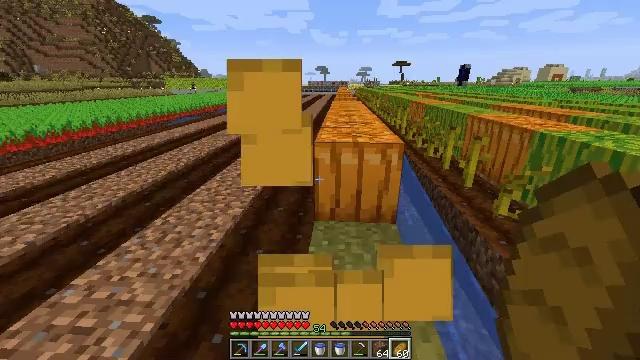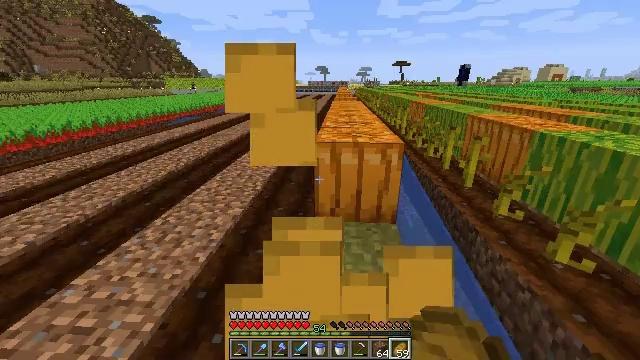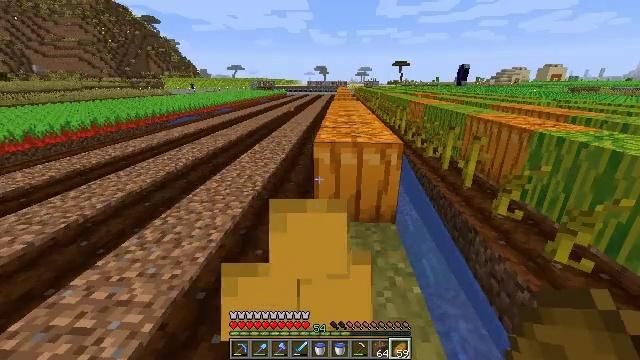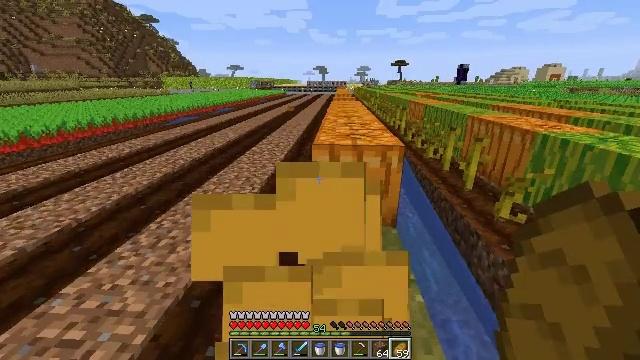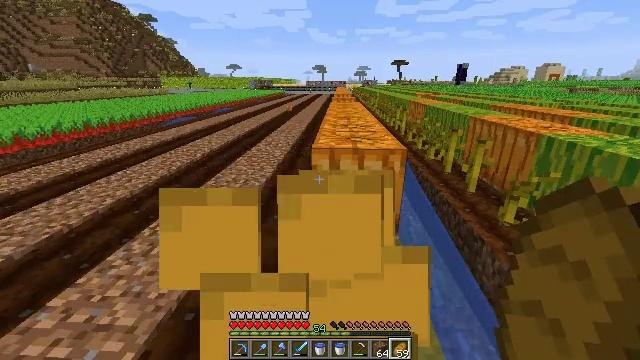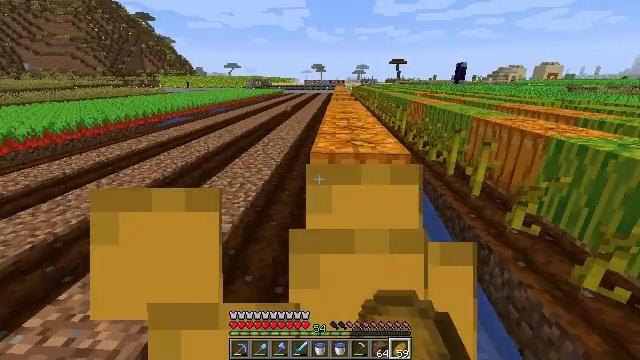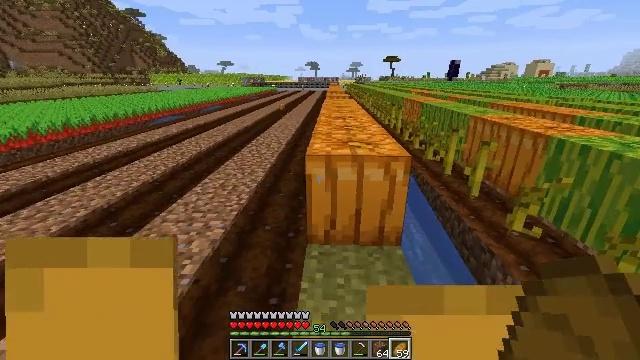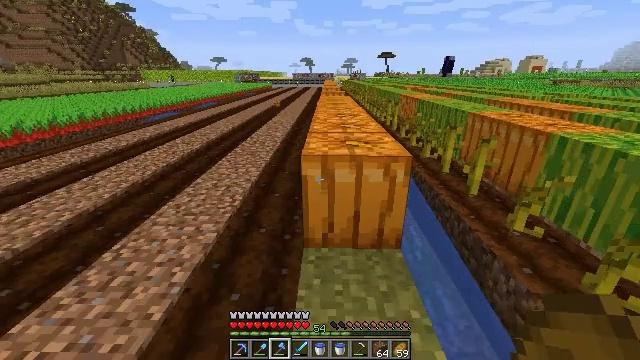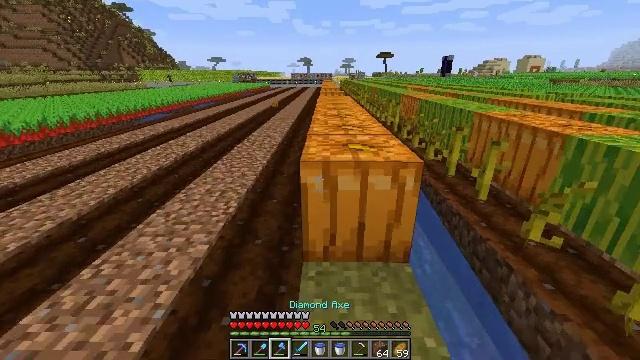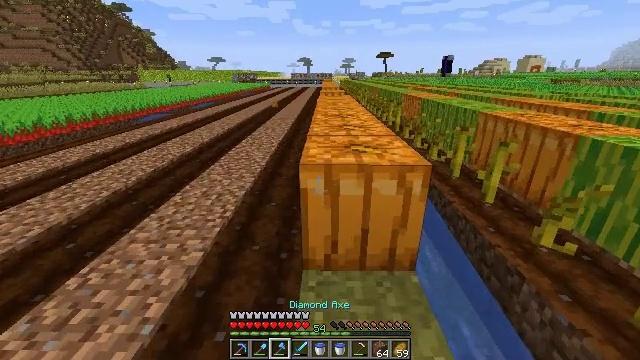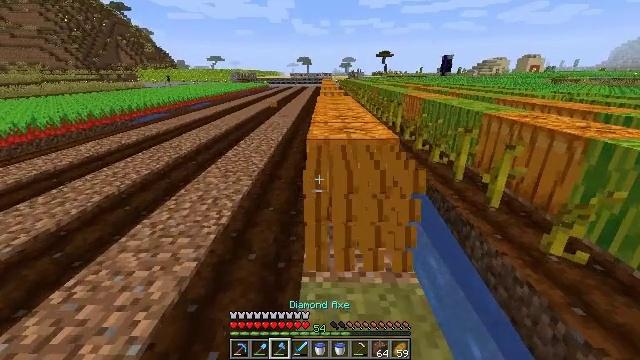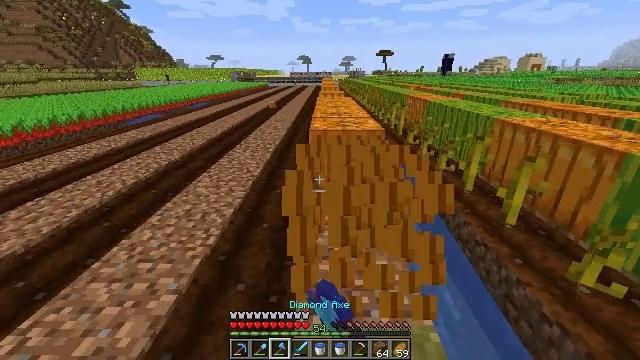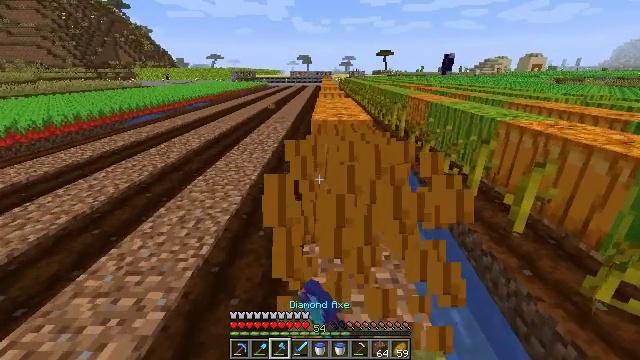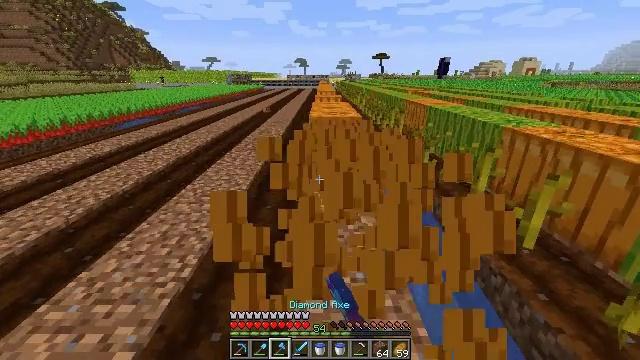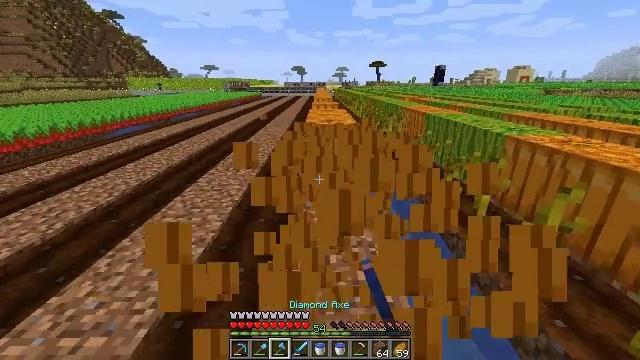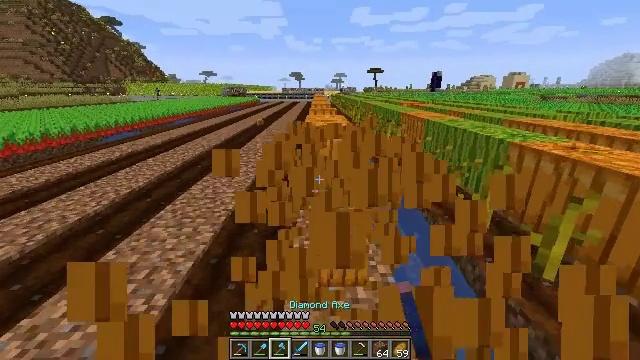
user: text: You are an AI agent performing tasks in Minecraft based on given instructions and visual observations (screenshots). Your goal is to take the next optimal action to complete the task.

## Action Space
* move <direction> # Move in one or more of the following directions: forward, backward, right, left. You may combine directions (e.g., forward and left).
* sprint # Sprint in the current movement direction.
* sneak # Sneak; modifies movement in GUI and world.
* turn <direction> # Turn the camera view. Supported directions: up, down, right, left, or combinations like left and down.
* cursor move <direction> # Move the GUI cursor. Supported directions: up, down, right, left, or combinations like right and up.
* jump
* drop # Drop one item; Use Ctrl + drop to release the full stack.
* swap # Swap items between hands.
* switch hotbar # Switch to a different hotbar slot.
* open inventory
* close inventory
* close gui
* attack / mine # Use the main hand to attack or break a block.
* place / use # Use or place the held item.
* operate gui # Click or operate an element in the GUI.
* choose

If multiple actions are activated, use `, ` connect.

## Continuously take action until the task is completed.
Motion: motion action
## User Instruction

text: Attack the pumpkin to gather it.
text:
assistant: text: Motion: use / place
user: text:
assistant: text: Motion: use / place
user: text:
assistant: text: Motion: move forward, use / place
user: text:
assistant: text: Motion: move forward, use / place
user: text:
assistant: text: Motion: move forward, use / place
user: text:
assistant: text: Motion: move forward, turn right
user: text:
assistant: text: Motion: move forward, turn right, switch to hotbar 3
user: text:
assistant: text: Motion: move forward, switch to hotbar 3
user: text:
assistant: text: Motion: move forward, switch to hotbar 3
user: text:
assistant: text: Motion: move forward, attack / mine
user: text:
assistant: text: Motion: move forward, attack / mine
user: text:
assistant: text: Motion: move forward, attack / mine
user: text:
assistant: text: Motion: move forward, attack / mine
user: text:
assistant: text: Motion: move forward, turn up, attack / mine
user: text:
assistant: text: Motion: move forward, turn up, attack / mine
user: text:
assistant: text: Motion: move forward, turn up, attack / mine
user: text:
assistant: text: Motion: move forward, sprint, attack / mine
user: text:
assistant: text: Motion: move forward, sprint, attack / mine
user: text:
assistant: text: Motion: move forward, sprint, attack / mine
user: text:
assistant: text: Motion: move forward, sprint, attack / mine
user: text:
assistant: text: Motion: move forward, sprint, attack / mine
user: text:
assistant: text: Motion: move forward, sprint, attack / mine
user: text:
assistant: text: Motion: move forward, sprint, attack / mine
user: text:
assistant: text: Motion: move forward, sprint, attack / mine
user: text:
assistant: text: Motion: move forward, sprint, attack / mine
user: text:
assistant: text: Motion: move forward, sprint, attack / mine
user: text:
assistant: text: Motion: move forward, sprint, attack / mine
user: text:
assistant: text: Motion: move forward, sprint, attack / mine
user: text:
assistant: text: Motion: move forward, sprint, attack / mine
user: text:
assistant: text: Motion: move forward, sprint, attack / mine